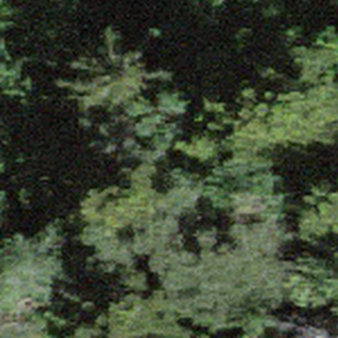
Label: other